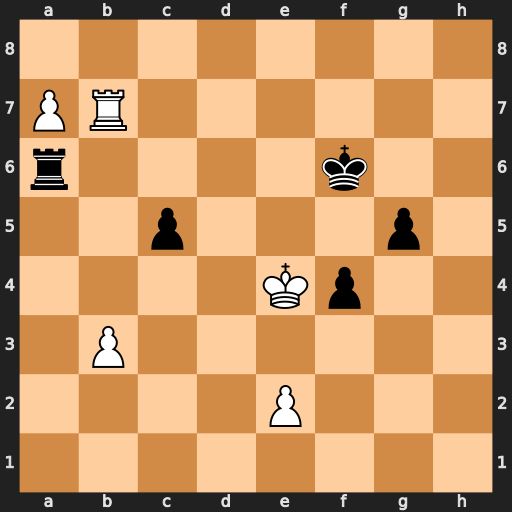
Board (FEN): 8/PR6/r4k2/2p3p1/4Kp2/1P6/4P3/8
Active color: w
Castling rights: -
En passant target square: -
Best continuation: Rb6+ Rxb6 a8=Q